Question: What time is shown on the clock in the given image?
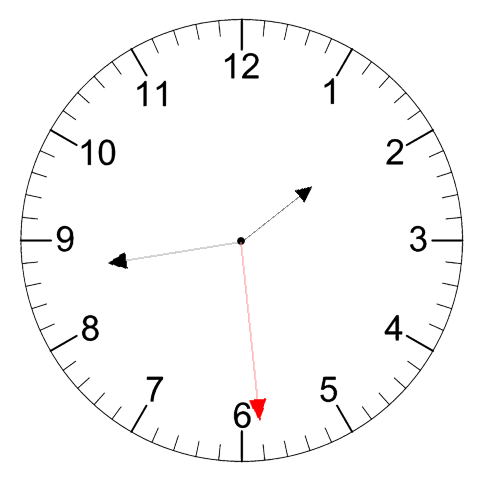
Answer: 01:43:29